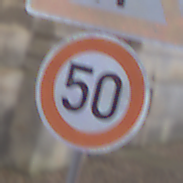
Verkehrszeichen: Geschwindigkeit50
Zusatzzeichen oben: EinseitigVerengteFahrbahnLinks
Umgebung: Outdoor, Urban
Tageszeit: Midday
Wetter: Overcast
Licht: Natural
Jahreszeit: NotSpecified
Kontrast: LowContrast